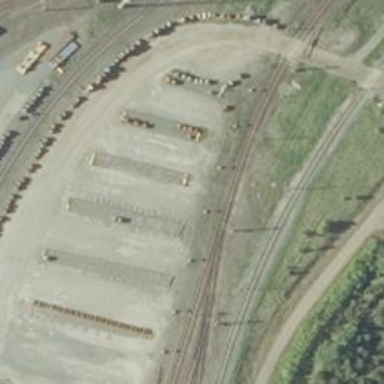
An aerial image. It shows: Rail yard with electrified contact lines for the trains.